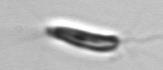
Label: Chrysochromulina